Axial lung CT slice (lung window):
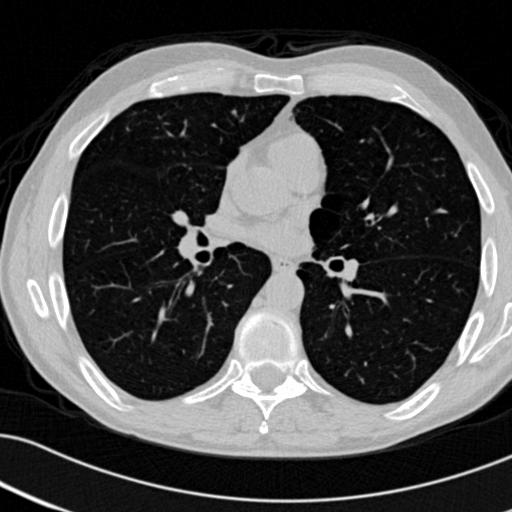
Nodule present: no